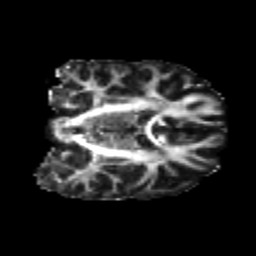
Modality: FA
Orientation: coronal
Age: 19
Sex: female
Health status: healthy
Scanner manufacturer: philips
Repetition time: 7.389 s
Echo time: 0.08599 s